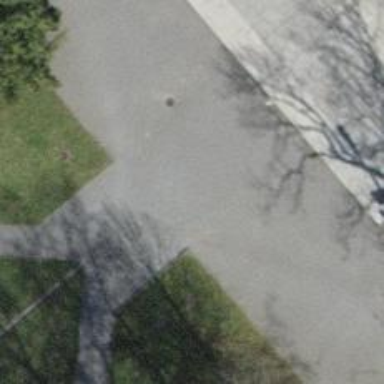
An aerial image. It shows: Footway with surface of fine gravel.